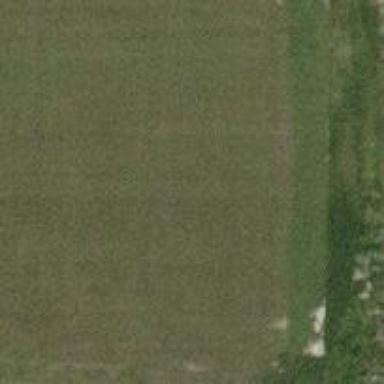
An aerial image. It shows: Golf fairway surrounded by grass.